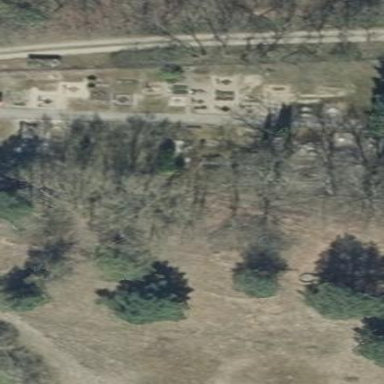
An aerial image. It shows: Cemetery.